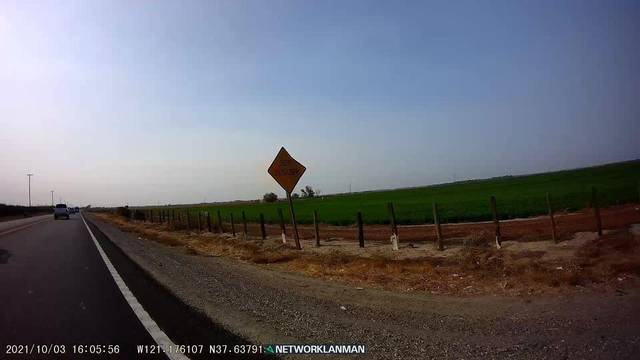
Region: United States
Coordinates: 37.638, -121.176